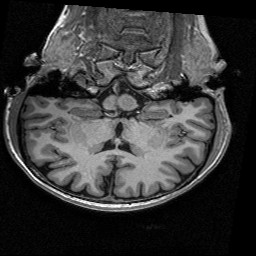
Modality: T1w
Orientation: sagittal
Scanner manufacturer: siemens
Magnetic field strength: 3 T
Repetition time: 2.53 s
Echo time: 0.00267 s